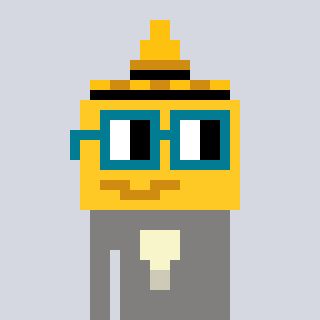
a pixel art character with square dark green glasses, a mustard-shaped head and a bluegrey-colored body on a cool background